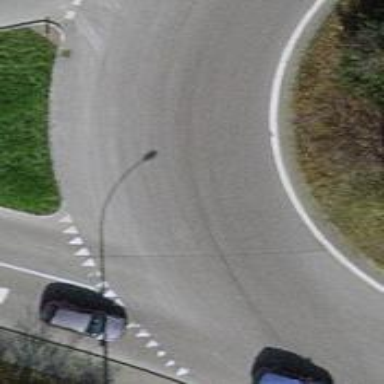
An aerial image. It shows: Roundabout on primary highway.